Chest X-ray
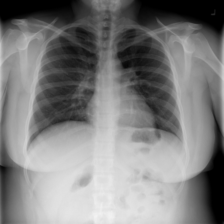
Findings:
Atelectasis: negative
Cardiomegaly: negative
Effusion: negative
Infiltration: negative
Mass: negative
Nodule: negative
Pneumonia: negative
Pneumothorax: negative
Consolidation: negative
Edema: negative
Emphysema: negative
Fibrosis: negative
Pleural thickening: negative
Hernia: negative